Question: I am trying to achieve this format in my android application. The format is the following:-
[]
'''
<LinearLayout xmlns:android="http://schemas.android.com/apk/res/android"
xmlns:app="http://schemas.android.com/apk/res-auto"
xmlns:tools="http://schemas.android.com/tools"
android:layout_width="match_parent"
android:layout_height="match_parent"
android:orientation="vertical"
android:padding="20dp"
tools:context="com.example.nero.application.MainControl">
<LinearLayout
android:layout_width="match_parent"
android:layout_height="wrap_content"
android:orientation="horizontal"
android:gravity="center"
android:padding="10dp">
<Button
android:layout_width="150dp"
android:layout_height="150dp"
android:text="Button"
android:textSize="20dp"
android:textColor="#f000"
android:background="@color/red"/>
<Button
android:layout_width="150dp"
android:layout_height="150dp"
android:text="Button"
android:textSize="20dp"
android:textColor="#f000"
android:background="@color/red" />
</LinearLayout>
<LinearLayout
android:layout_width="match_parent"
android:layout_height="wrap_content"
android:orientation="horizontal"
android:gravity="center"
android:padding="10dp">
<Button
android:layout_width="150dp"
android:layout_height="150dp"
android:text="Button"
android:textSize="20dp"
android:textColor="#f000"
android:background="@color/red"/>
<Button
android:layout_width="150dp"
android:layout_height="150dp"
android:text="Button"
android:textSize="20dp"
android:textColor="#f000"
android:background="@color/red"/>
</LinearLayout>
'''
I always use LinearLayout in my work because it's easy to understand and works in stacks. Whereas, RelativeLayout is a bit complicated for me (personally). This is what I've currently done and I was also trying to add a FrameLayout on top of everything for the final button to be displayed but I am not able to get the exact positioning in place.
Another issue I am trying to avoid is making this design universal for different screen size.
Any help would be grateful, thanks!
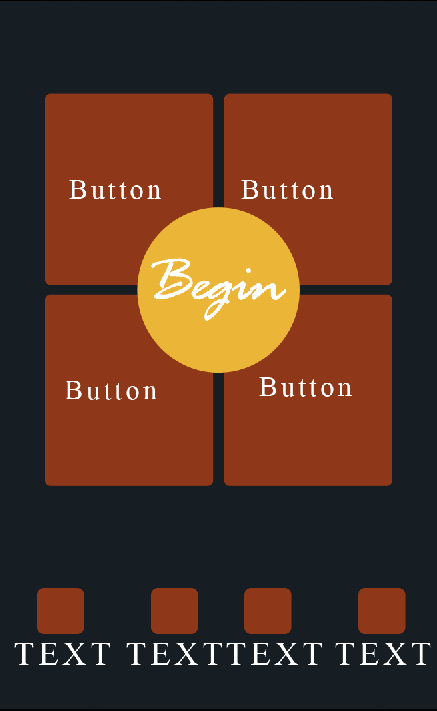
Answer: This should work:
'''
<FrameLayout
xmlns:android="http://schemas.android.com/apk/res/android"
xmlns:app="http://schemas.android.com/apk/res-auto"
xmlns:tools="http://schemas.android.com/tools"
android:layout_width="match_parent"
android:layout_height="match_parent"
tools:context=".MainActivity">
<LinearLayout
android:layout_width="wrap_content"
android:layout_height="wrap_content"
android:orientation="vertical"
android:layout_gravity="center"
android:padding="20dp">
<LinearLayout
android:layout_width="match_parent"
android:layout_height="wrap_content"
android:orientation="horizontal"
android:gravity="center"
android:padding="10dp">
<Button
android:layout_width="150dp"
android:layout_height="150dp"
android:text="Button"
android:textSize="20dp"
android:textColor="#f000"
android:background="@color/red"/>
<Button
android:layout_width="150dp"
android:layout_height="150dp"
android:text="Button"
android:textSize="20dp"
android:textColor="#f000"
android:background="@color/red" />
</LinearLayout>
<LinearLayout
android:layout_width="wrap_content"
android:layout_height="wrap_content"
android:orientation="horizontal"
android:gravity="center"
android:padding="10dp">
<Button
android:layout_width="150dp"
android:layout_height="150dp"
android:text="Button"
android:textSize="20dp"
android:textColor="#f000"
android:background="@color/red"/>
<Button
android:layout_width="150dp"
android:layout_height="150dp"
android:text="Button"
android:textSize="20dp"
android:textColor="#f000"
android:background="@color/red"/>
</LinearLayout>
</LinearLayout>
<View android:layout_height="150dp"
android:layout_width="150dp"
android:background="#54e"
android:layout_gravity="center"/>
</FrameLayout>
'''
Just replace the 'View' element with whichever type you need and add a background of shape oval to make to round.